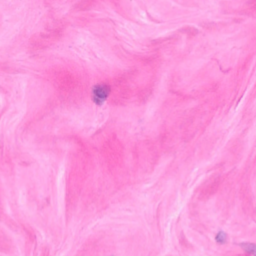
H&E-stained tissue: Breast